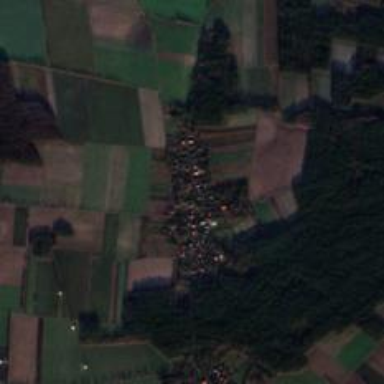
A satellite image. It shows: Village.